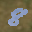
Label: 8